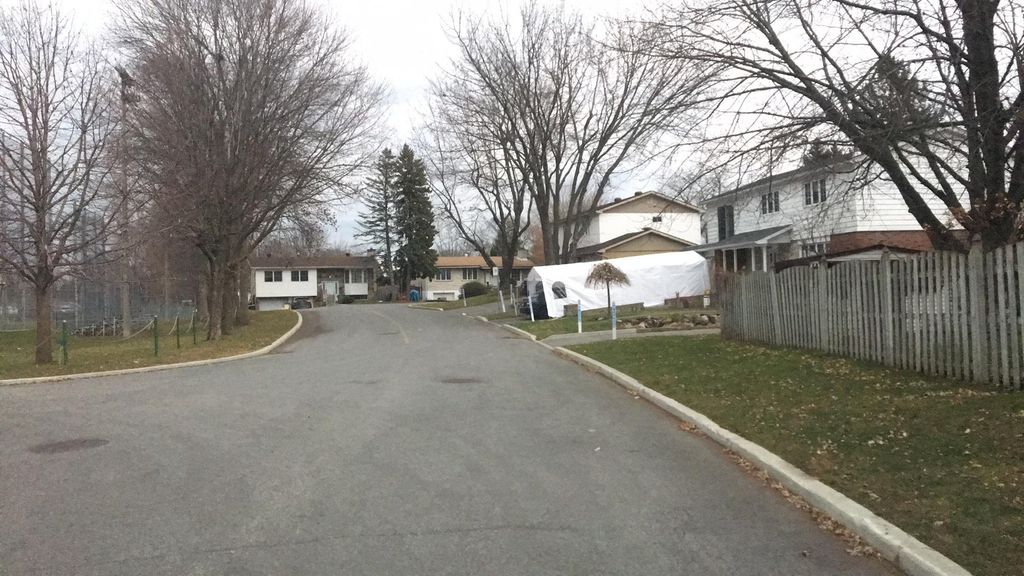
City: montreal